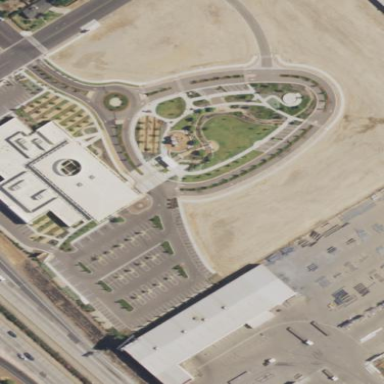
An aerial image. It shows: Clinic building providing healthcare services.